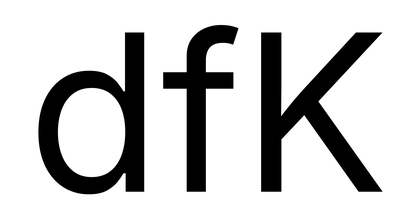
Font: Inter_Regular